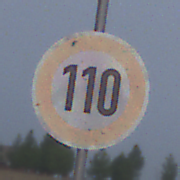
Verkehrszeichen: Geschwindigkeit110
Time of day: SunriseSunset
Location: Outdoor (Nature)
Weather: Overcast
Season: NotSpecified
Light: Natural